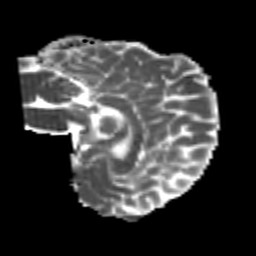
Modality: MD
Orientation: sagittal
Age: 24
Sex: male
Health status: healthy
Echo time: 0.074 s